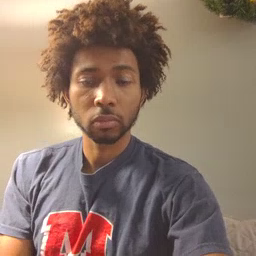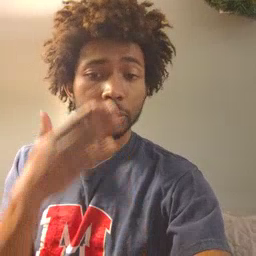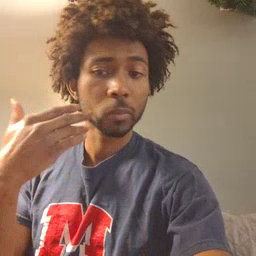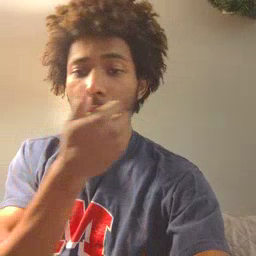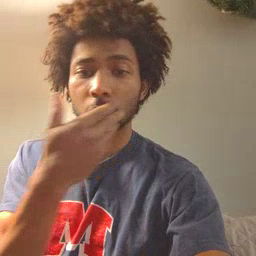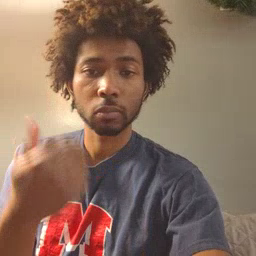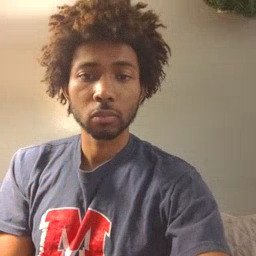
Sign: napkin